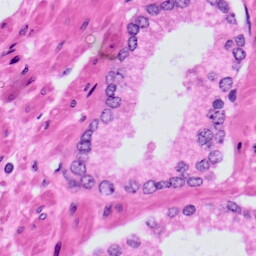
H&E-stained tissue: Prostate